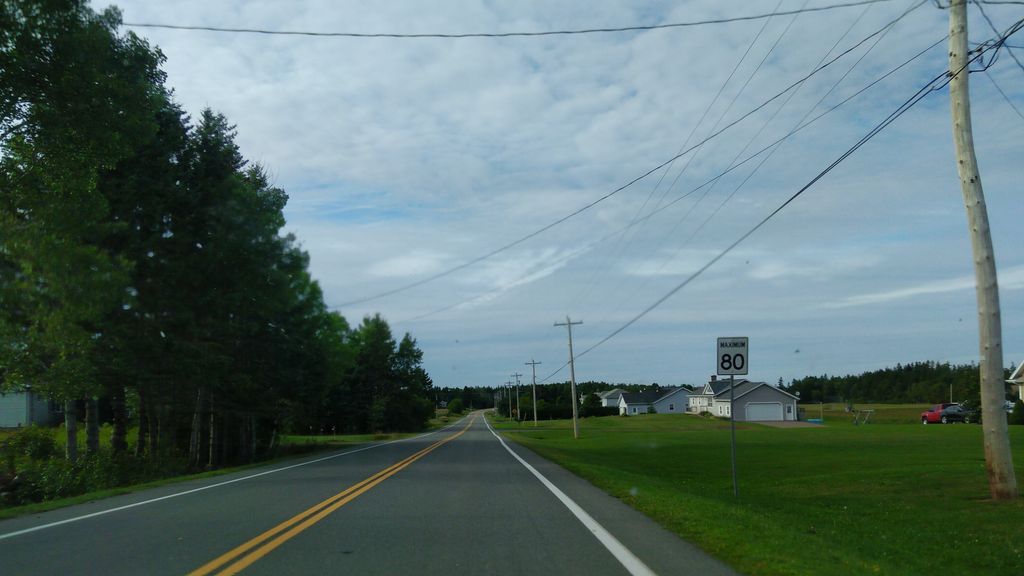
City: charlottetown